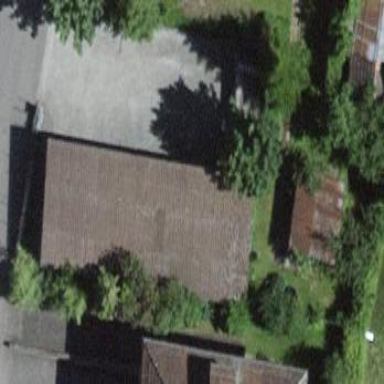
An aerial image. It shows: View of roof of building.